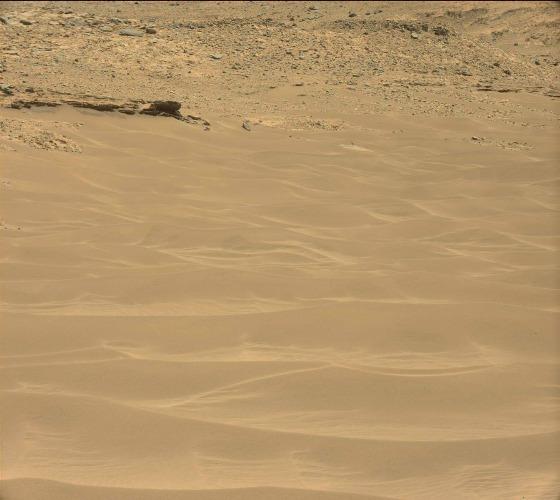
Terrain classes present: Bedrock, Gravel / Sand / Soil, Rock